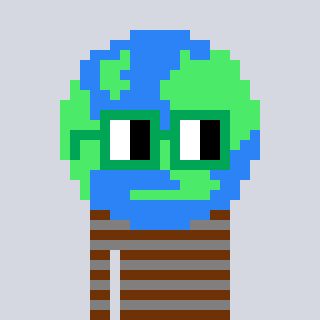
a pixel art character with square green glasses, a earth-shaped head and a bluegrey-colored body on a cool background